Field crop: tomato
Growth stage: 1
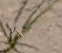
Species: cyperus